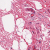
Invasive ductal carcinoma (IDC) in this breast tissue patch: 0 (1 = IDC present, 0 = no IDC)